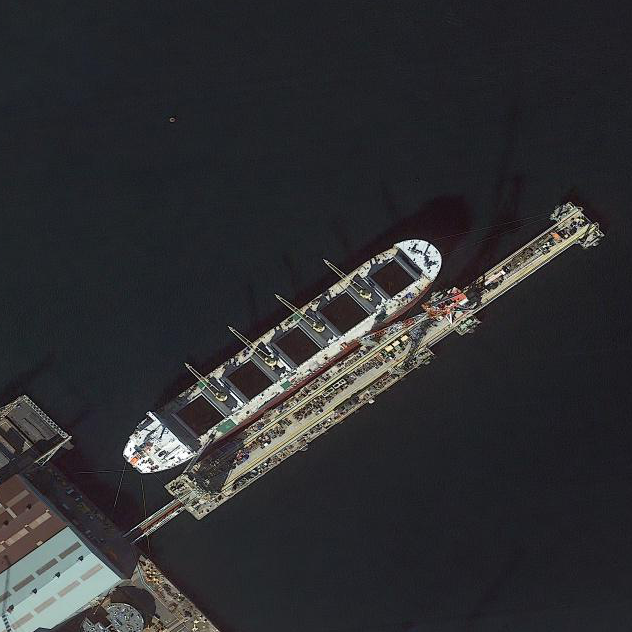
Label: civil